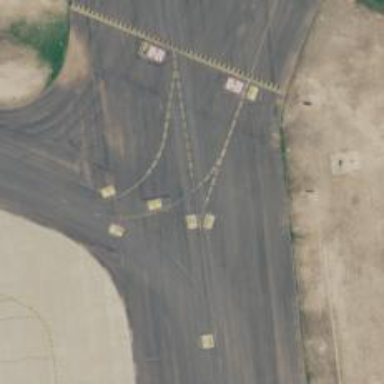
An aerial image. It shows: Image of taxiway at airport.